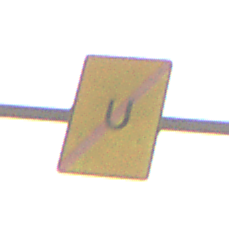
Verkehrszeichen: EndeUmleitung
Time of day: MorningAfternoon
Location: Outdoor (Nature)
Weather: PartlyCloudy
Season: Winter
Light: Natural